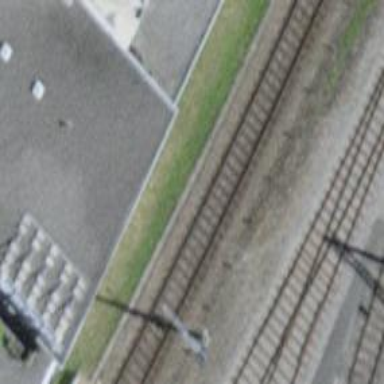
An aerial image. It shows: Railway track with contact line for electrification.